Question: I'm building a React Site which uses Grommet as the UX Framework and also an embedded Chat Control. Everything functionally works great however the layout has alot to be desired (Second picture below). In the link you will see the chat box in area on the left. This differs quite a bit with the Chat Control in its native form (First screenshot below). As you can see in the difference between the two the spacing is quite a bit off. I'd like to keep the Grommet theme on the text but looking to maintain the spacing and other elements found in the native chat control.
What I did was I created a custom style in Grommet with the hopes of being able to apply my own settings to the Chat Control since Grommet seems to be overriding them. I call my own defaults scss which has my own color scheme that appears to work. Then I call grommet. Finally I took the styling that was in the scss from the Web Chat control and added it into my custom.scss. The Code for the custom.scss is below.
What is the best way to be able to setup my code so that i can control the appearance and layout of the Chat control while still keeping some overriding grommet style (e.g. font, colors, etc.)
Custom.scss
'''
@import 'elu.defaults.scss';
@import '~grommet/scss/grommet-core/index.scss';
@import "includes/colors";
@import "includes/settings";
@import "includes/card-size";
/* updating put the original version in zzz_archive*/
chatstyle {
body .wc-app, .wc-app button, .wc-app input, .wc-app textarea {
font-family: 'Segoe UI', sans-serif;
font-size: 15px;
}
.wc-app button {
background-color: $c06;
border: 1px solid $c05;
border-radius: 1px;
color: $c01;
cursor: pointer;
outline: none;
transition: color .2s ease, background-color .2s ease;
}
.wc-app h1, .wc-app h2, .wc-app h3, .wc-app h4, .wc-app p, .wc-app ul, .wc-app ol {
margin: 0;
padding: 0;
}
.wc-app audio, .wc-app video {
display: block;
}
.wc-console > * {
position: absolute;
top: 0;
vertical-align: middle;
}
.wc-console label {
cursor: pointer;
display: inline-block;
height: 40px;
}
.wc-console svg {
fill: $c03;
margin: 11px;
}
.wc-console textarea, .wc-console input[type=text] {
border: none;
height: 100%;
outline: none;
padding: 0;
resize: none;
width: 100%;
}
.wc-send svg {
height: 18px;
width: 27px;
}
.wc-upload svg {
height: 18px;
width: 26px;
}
#wc-upload-input {
display: none;
}
.wc-textbox {
bottom: 0;
left: 48px;
right: 49px;
}
.wc-send {
right: 0;
}
.wc-send.hidden {
visibility: hidden
}
.wc-mic {
right: 0;
}
.wc-mic.hidden {
visibility: hidden
}
.wc-mic.active path#micFilling {
fill:rgb(78, 55, 135)
}
.wc-mic.inactive path#micFilling {
visibility: hidden
}
.wc-console.has-text .wc-send svg {
fill: $c07;
}
.wc-message-from-me {
float: right;
margin-right: 6px;
}
.wc-message-from-me.wc-message-from {
text-align: right;
}
.wc-message-from-me .wc-message-content {
background-color: $c_messageFromMe;
color: $c01;
}
.wc-message-from-me svg.wc-message-callout path {
fill: $c_messageFromMe;
}
.wc-message-from-me svg.wc-message-callout path.point-left {
display: none;
}
.wc-message-from-me svg.wc-message-callout {
right: -6px;
}
.wc-message-from-bot {
float: left;
margin-left: 8px;
}
.wc-message-from-bot .wc-message-content {
background-color: $c_messageFromThem;
color: $c00;
}
.wc-message-from-bot svg.wc-message-callout path {
fill: $c_messageFromThem;
}
.wc-message-from-bot svg.wc-message-callout path.point-right {
display: none;
}
.wc-message-from-bot svg.wc-message-callout {
left: -6px;
}
};
'''
App.js...
'''
import React from 'react';
import ReactDOM from 'react-dom';
import App from 'grommet/components/App';
import Article from 'grommet/components/Article';
import Section from 'grommet/components/Section';
import Split from 'grommet/components/Split';
import Box from 'grommet/components/Box';
import {Chat} from 'botframework-webchat';
import '../scss/custom.scss';
class PatientApp extends React.Component {
...
render() {
return (
<App centered={false}>
<Article>
<Split flex='right'>
<Section>
<Box margin='none' pad='none'>
<Chat style={'chatstyle'} directLine={{secret: 'My GUID'}} user={{id:'jesse', name: 'jesse'}}/>
</Box>
...
'''
<URL>

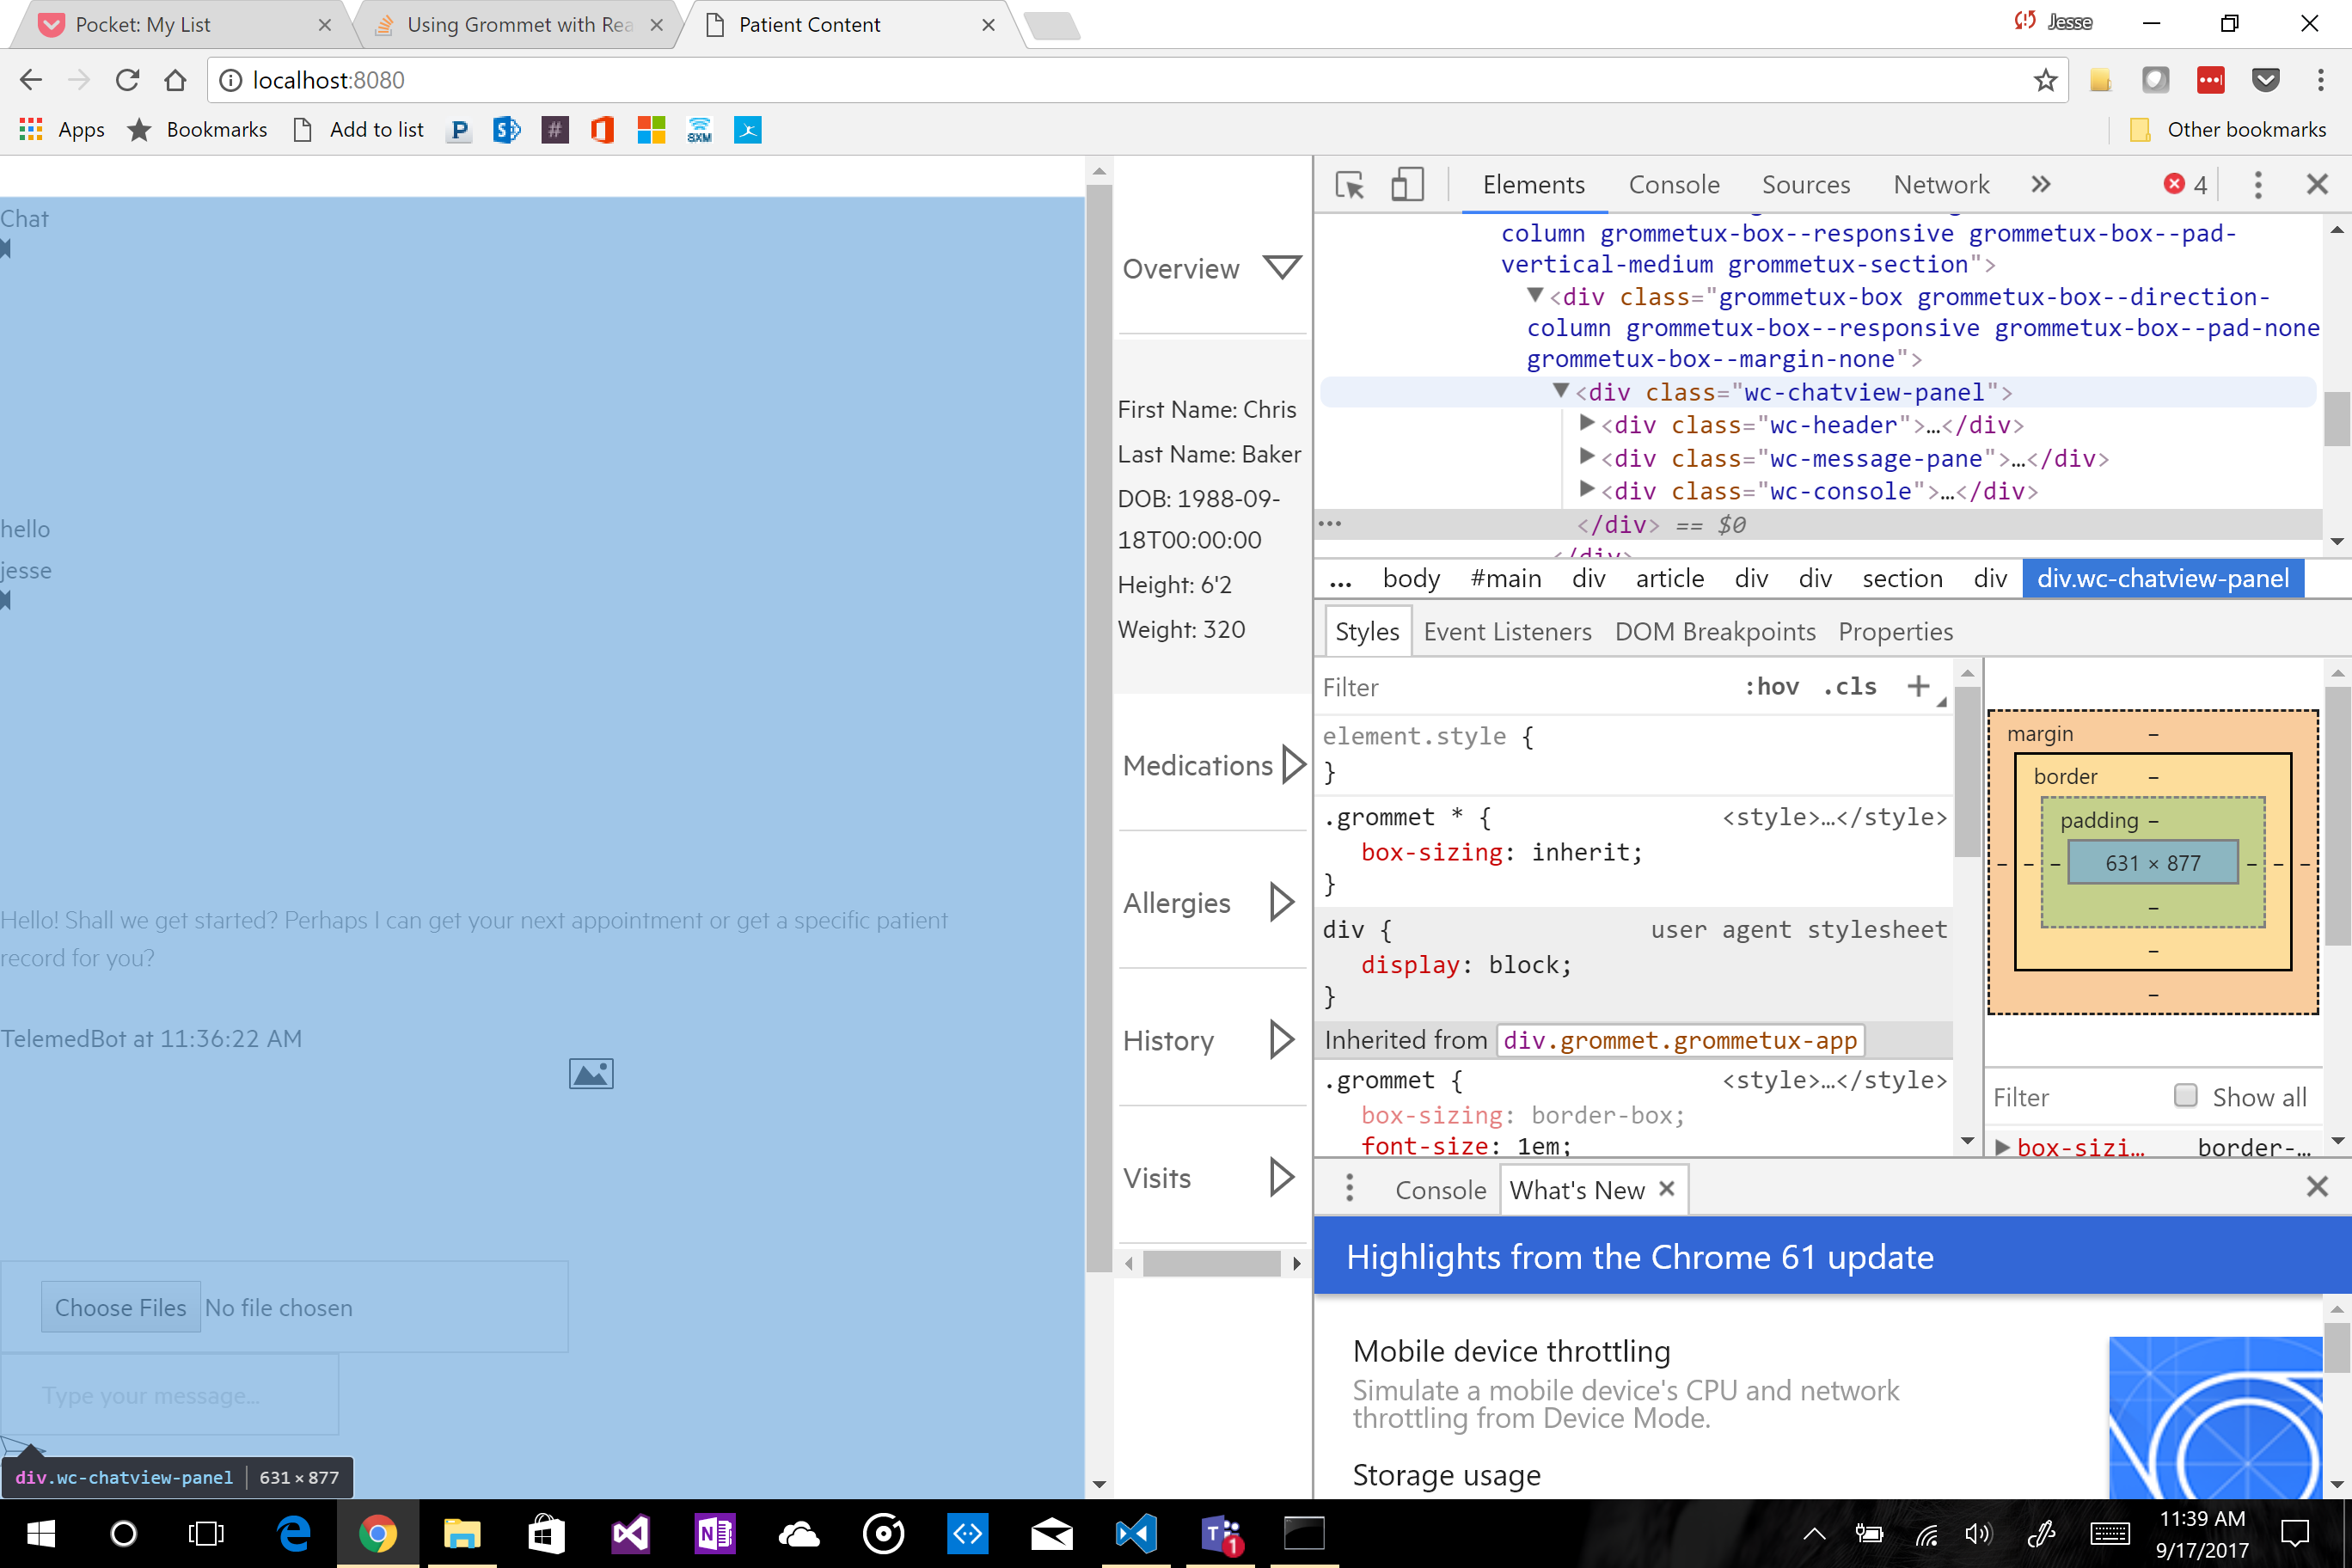
Answer: All,
I was able to figure this out. When I set a width and height in a style name .wc-chatview-panel it now appears correctly the proper button layout.